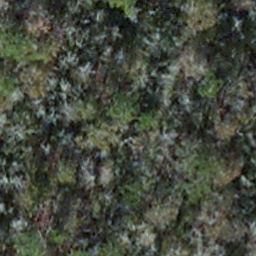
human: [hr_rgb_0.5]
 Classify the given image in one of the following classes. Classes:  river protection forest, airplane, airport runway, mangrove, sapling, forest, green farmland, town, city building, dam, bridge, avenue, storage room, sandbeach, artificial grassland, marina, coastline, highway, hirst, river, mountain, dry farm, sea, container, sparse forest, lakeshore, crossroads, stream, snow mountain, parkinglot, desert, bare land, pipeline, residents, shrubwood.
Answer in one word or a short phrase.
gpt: sapling